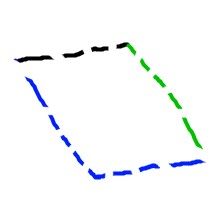
Shape: parallelogram